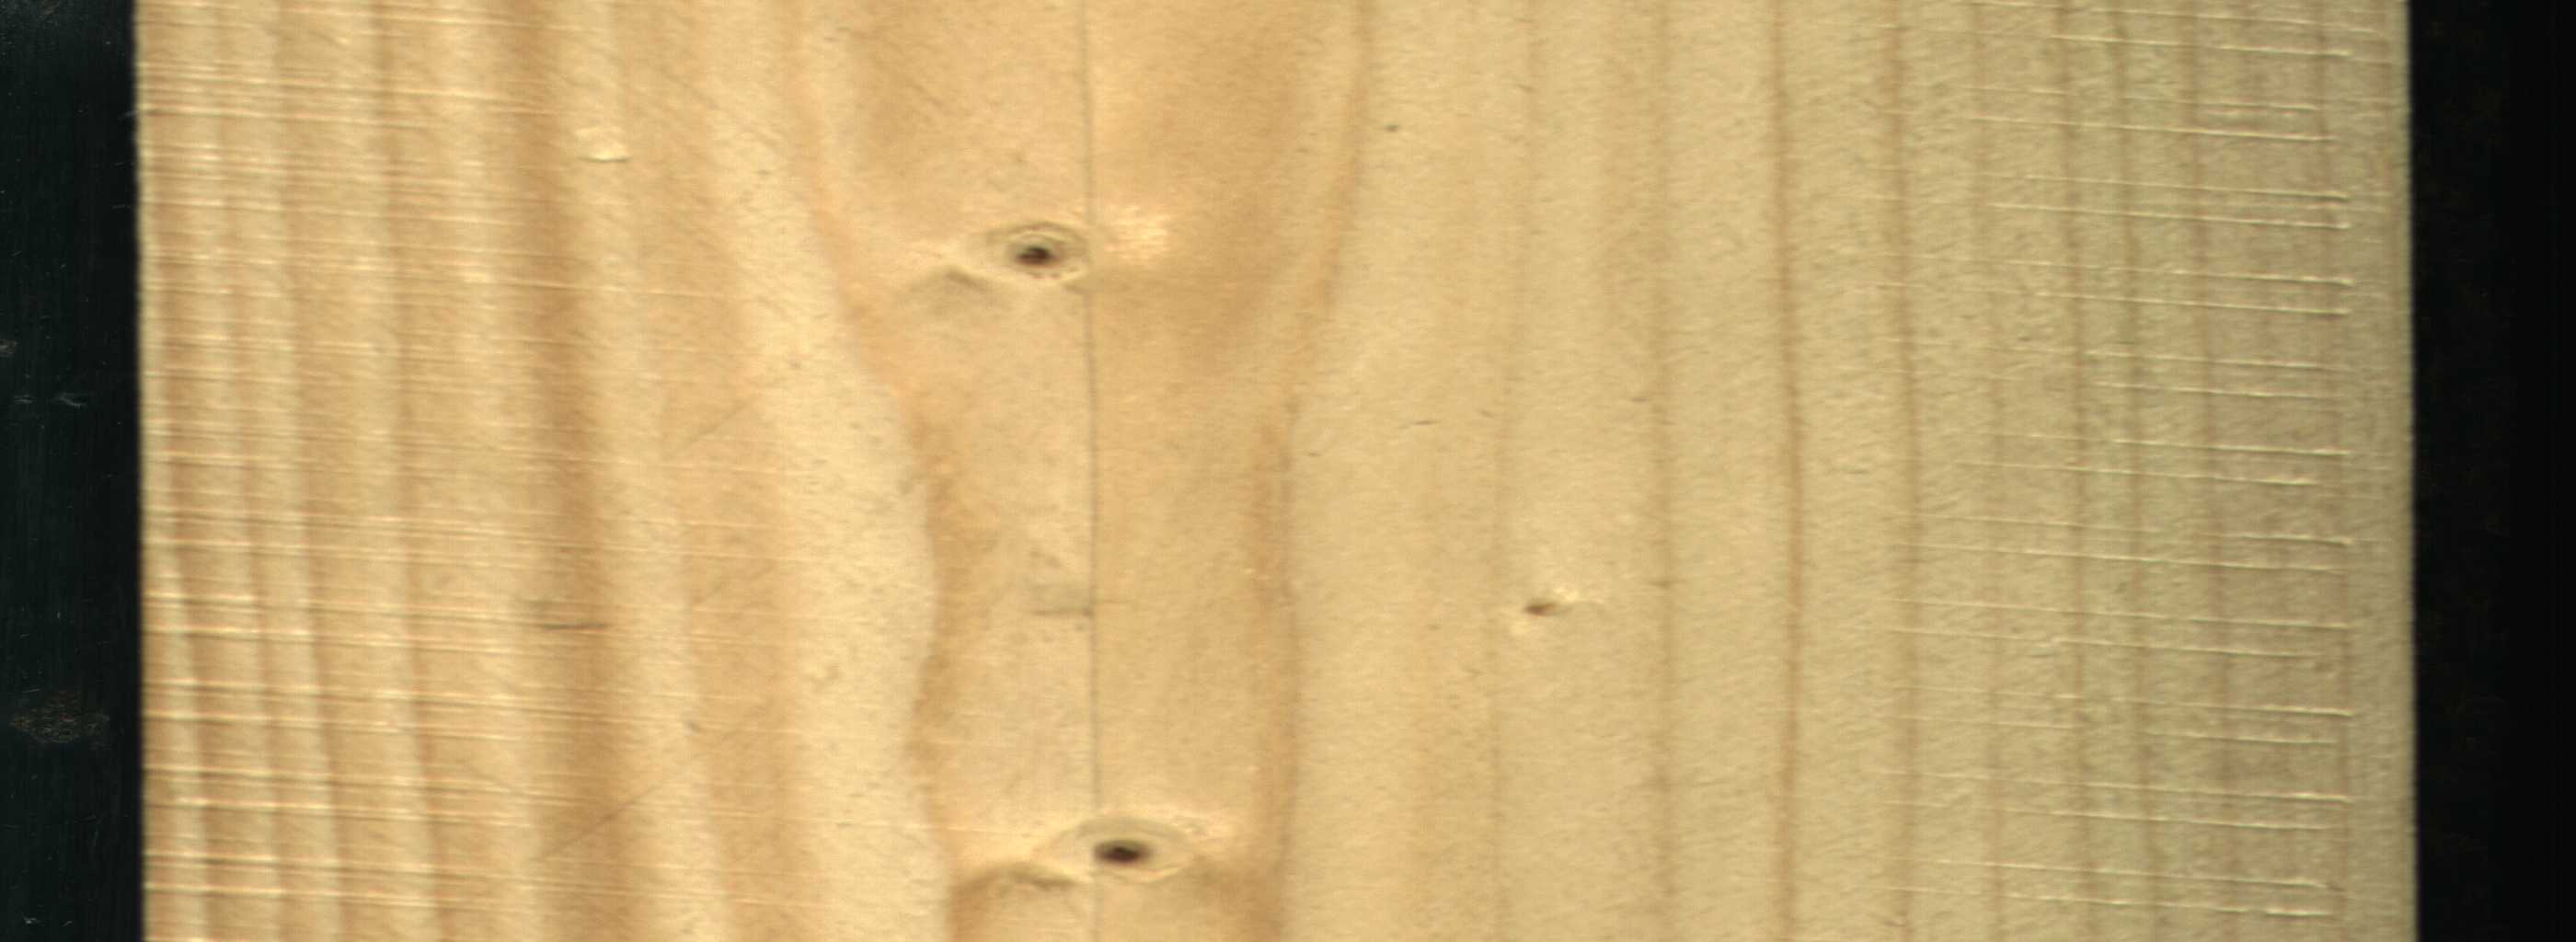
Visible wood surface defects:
Live_Knot
Live_Knot